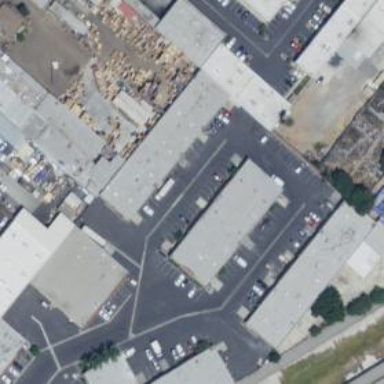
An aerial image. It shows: Industrial building.